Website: apple
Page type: billing-address
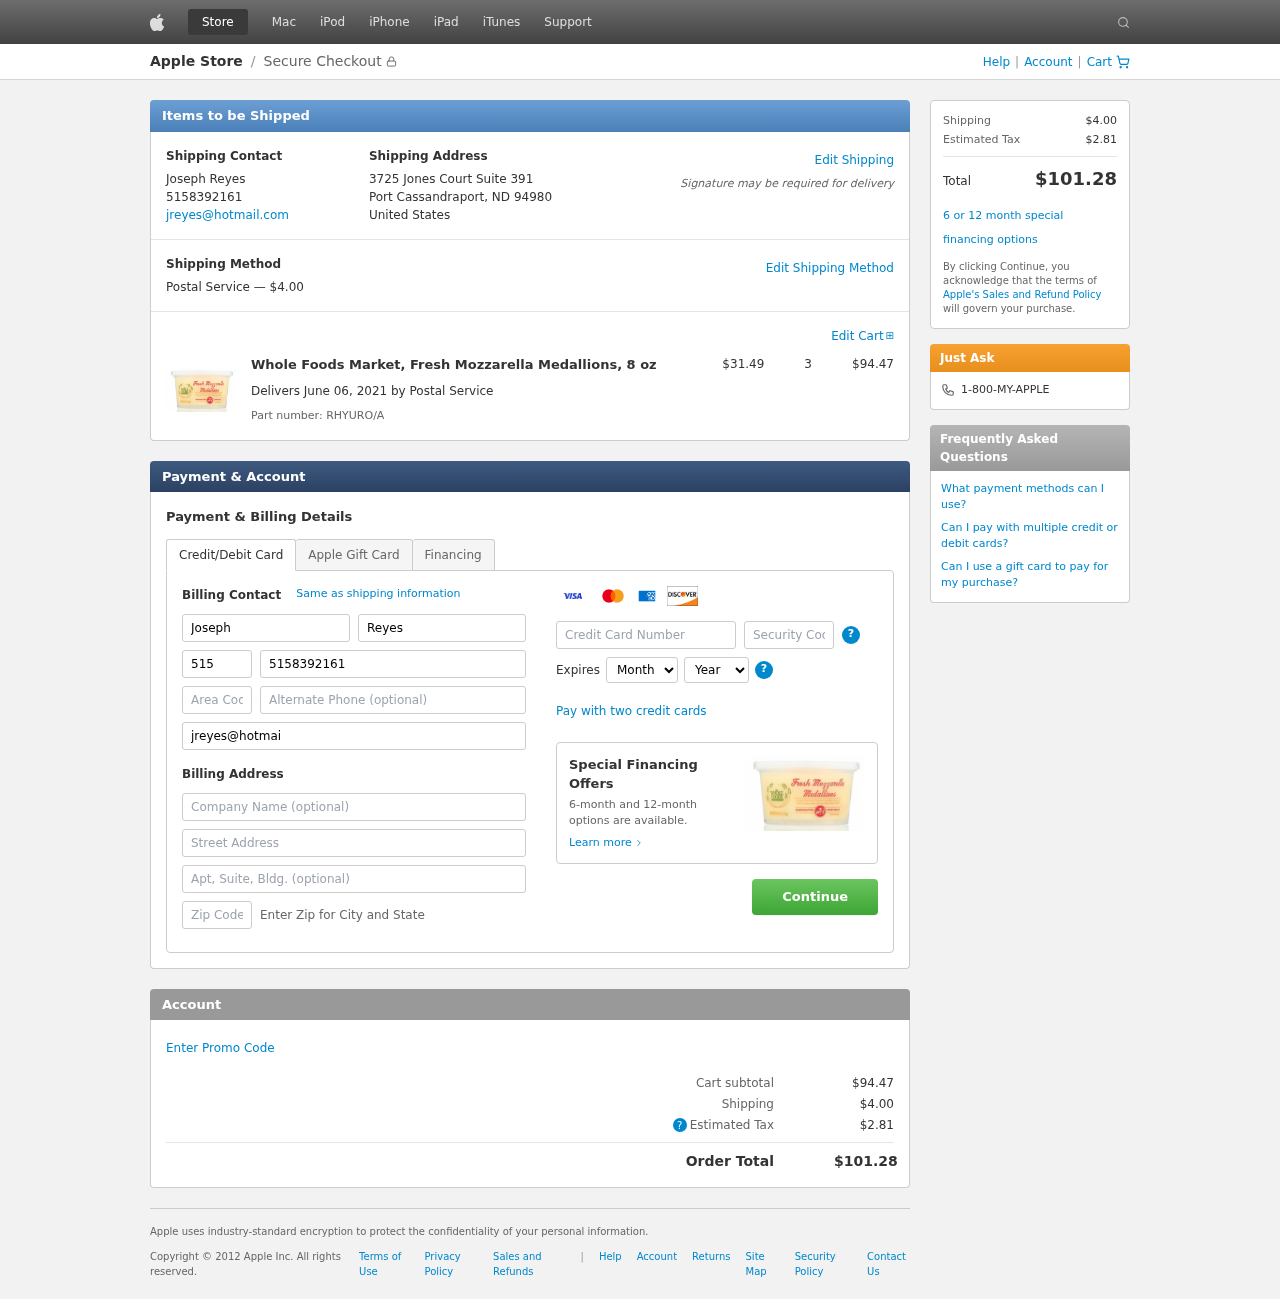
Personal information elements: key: PII_CARD_CVV
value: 969
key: PII_CARD_EXPIRY_MONTH
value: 04
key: PII_CARD_EXPIRY_YEAR
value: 28
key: PII_CARD_NUMBER
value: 2602 1315 2714 9182
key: PII_CITY_STATE_ZIP
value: Port Cassandraport, ND 94980
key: PII_COUNTRY
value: United States
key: PII_EMAIL
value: jreyes@hotmail.com
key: PII_FIRSTNAME
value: Joseph
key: PII_FULLNAME
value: Joseph Reyes
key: PII_LASTNAME
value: Reyes
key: PII_PHONE
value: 5158392161
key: PII_PHONE_AREA
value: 515
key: PII_STREET
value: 3725 Jones Court Suite 391
Product elements: key: PRODUCT1_NAME
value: Whole Foods Market, Fresh Mozzarella Medallions, 8 oz
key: PRODUCT1_PRICE
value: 31.49
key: PRODUCT1_QUANTITY
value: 3
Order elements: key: ORDER_SHIPPING_COST
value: $4.00
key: ORDER_SUBTOTAL
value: $94.47
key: ORDER_DELIVERY_DATE
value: June 06, 2021
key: ORDER_PART_NUMBER
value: RHYURO/A
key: ORDER_TAX
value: $2.81
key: ORDER_TOTAL
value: $101.28